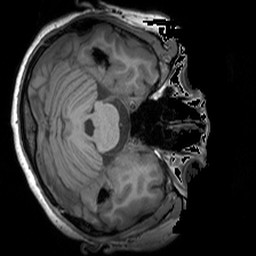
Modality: T1w
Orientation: axial
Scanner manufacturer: siemens
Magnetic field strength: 3 T
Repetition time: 1.9 s
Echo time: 0.00267 s